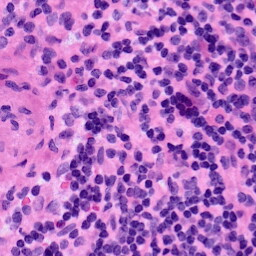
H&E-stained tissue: LymphNode